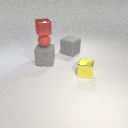
small red rubber sphere above large gray rubber cube